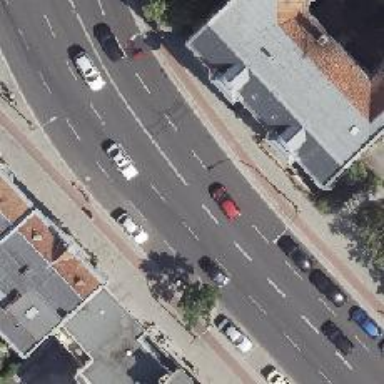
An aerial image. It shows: Secondary road with asphalt surface. There is separate sidewalk and cycle track.